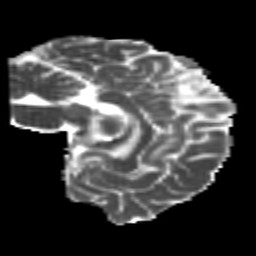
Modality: MD
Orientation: sagittal
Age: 25
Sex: male
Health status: healthy
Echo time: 0.074 s